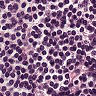
Metastatic tissue present: no